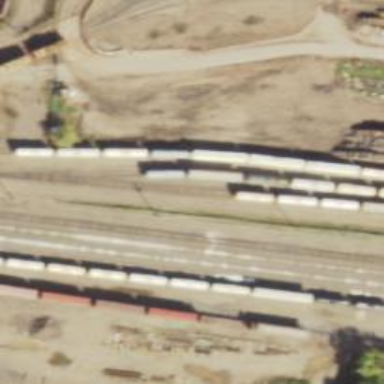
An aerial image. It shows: Single-track railway spur.